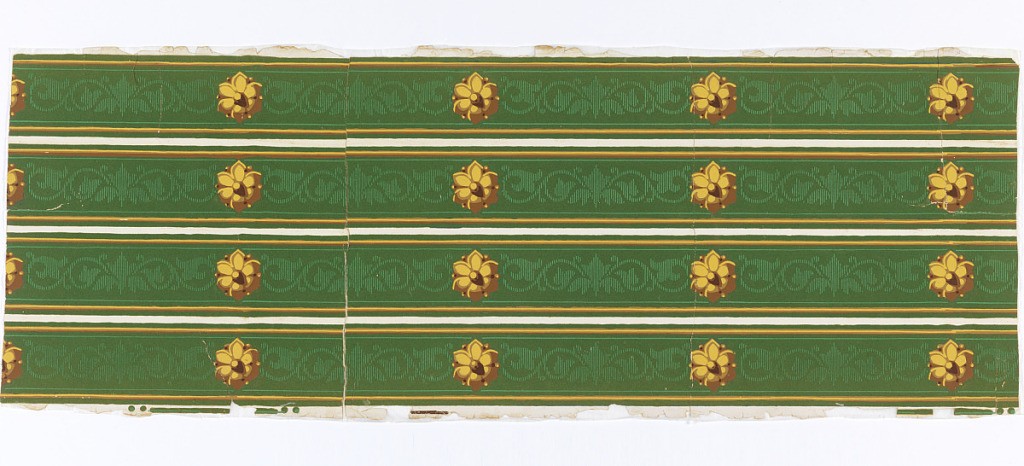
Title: borders
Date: ca. 1850
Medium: Block-printed and flocked paper
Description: Yellow and buff six-point rosettes printed on dark green flock. Between rosettes are rinceaux printed in light green parallel lines; entire design bordered within buff and yellow lines.